Interaction volume radius: 5 \u00c5
Interaction volume height: 20 \u00c5
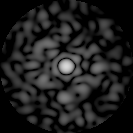
Disorder parameter: 0.8228